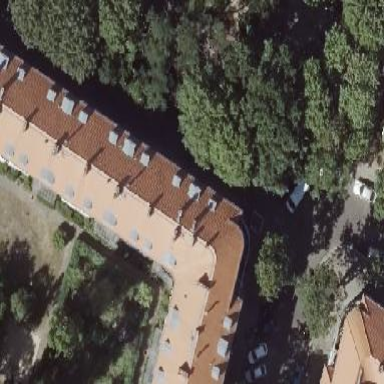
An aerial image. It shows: Hipped roof on apartment building.